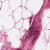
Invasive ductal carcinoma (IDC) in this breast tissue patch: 0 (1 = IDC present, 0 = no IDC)